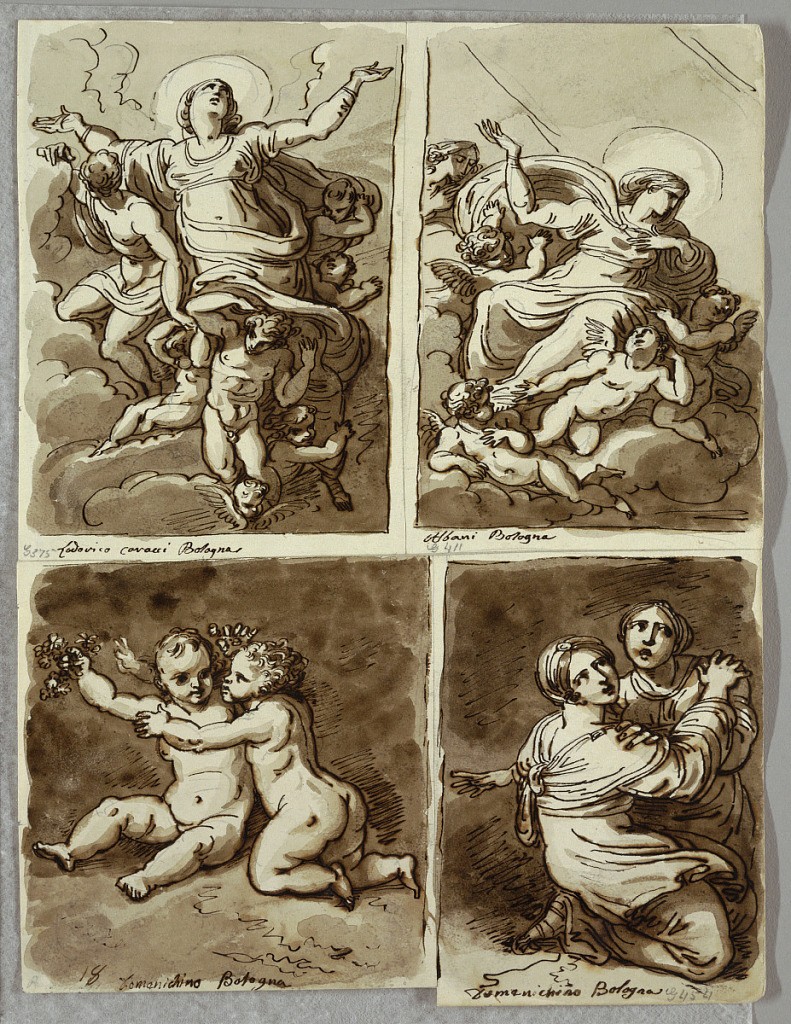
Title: Lunette with St. Peter and St.Paul with St. Matthew and the Prophet Isaiah, Study after Sebastiano del Piombo
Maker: Felice Giani, Italian, 1758–1823
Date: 1821–22
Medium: Pen and ink, brush and brown wash, over black chalk on white wove paper
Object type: Drawing
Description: Upper left, the Virgin, with arms extended, born heavenwards through clouds by eight angels and cherubim. Upper right, Virgin born heavenwards, supported by four winged putti, with another angel at upper left. Lower left, two putti, one seated, and other kneeling, holding sprays of flowers. Lower right, two kneeling women, embracing.